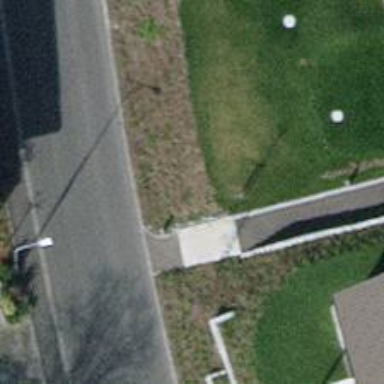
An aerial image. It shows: Road with steps.